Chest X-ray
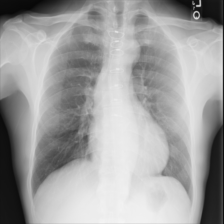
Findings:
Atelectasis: negative
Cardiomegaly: negative
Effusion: negative
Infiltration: negative
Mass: negative
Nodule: negative
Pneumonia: negative
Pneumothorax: negative
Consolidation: negative
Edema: negative
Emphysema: negative
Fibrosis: negative
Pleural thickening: negative
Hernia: negative